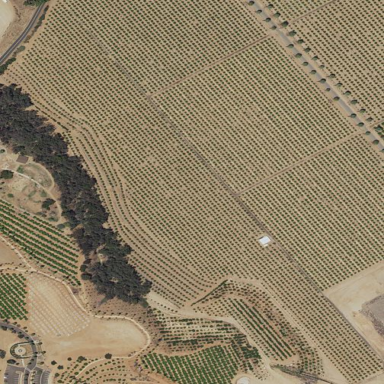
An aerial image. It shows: Orange orchard with beautiful orange trees.